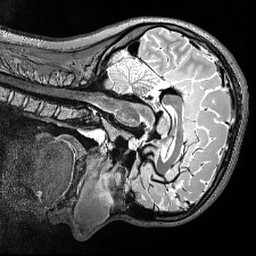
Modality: T2w
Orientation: sagittal
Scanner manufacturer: siemens
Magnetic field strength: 3 T
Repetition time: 3.2 s
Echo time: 0.566 s